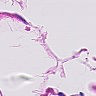
Metastatic tissue present: no